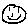
Label: smiley face